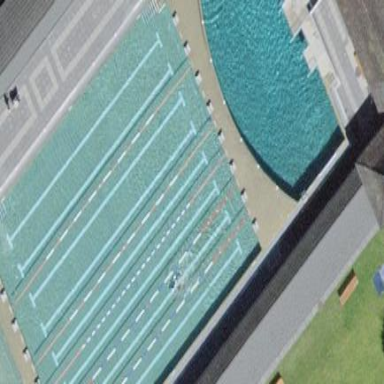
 perfect for swimming and other water activities."